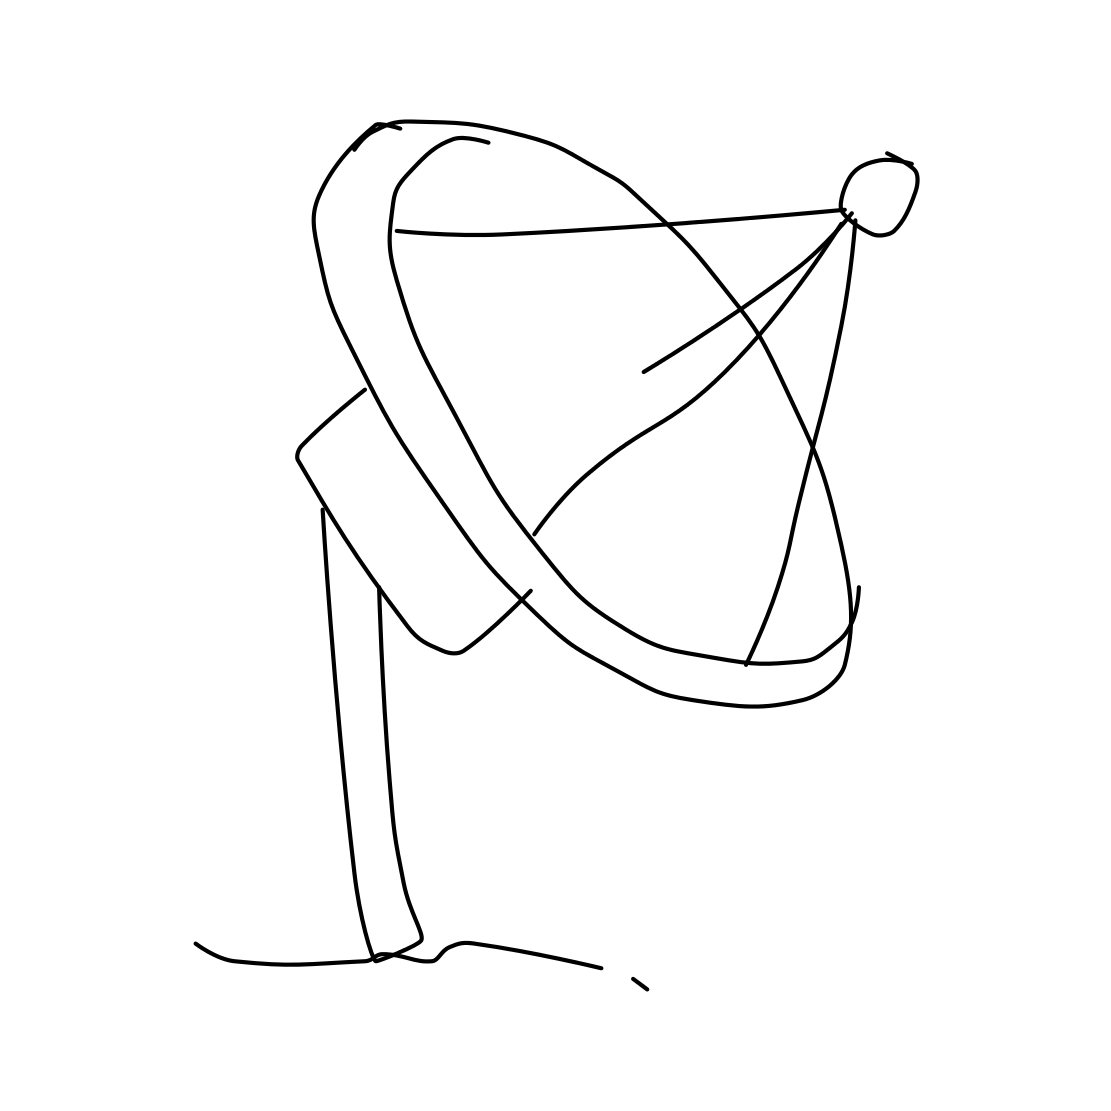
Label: satellite